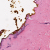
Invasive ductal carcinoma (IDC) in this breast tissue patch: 0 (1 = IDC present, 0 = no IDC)